八年级 · 组合几何学
如图, $\triangle A B C$ 中, $A D$ 是 $B C$ 边上的中线, $E, F$ 为直线 $A D$ 上的点, 连接 $B E, C F$, 且 $B E / / C F$.

(1) 求证: $\triangle B D E \cong \triangle C D F$;

(2) 若 $A E=13, A F=7$, 试求 $D E$ 的长.
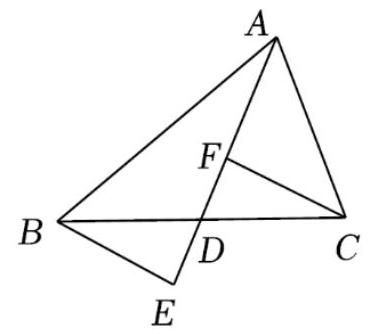
答案: (1) 证明: $\because A D$ 是 $B C$ 边上的中线,

$\therefore B D=C D$,

$\because B E / / C F$,

$\therefore \angle D B E=\angle D C F$,

在 $\triangle B D E$ 和 $\triangle C D F$ 中,

$\left\{\begin{array}{c}\angle D B E=\angle D C F \\ B D=C D, \\ \angle B D E=\angle C D F\end{array}\right.$,

$\therefore \triangle B D E \cong \triangle C D F(\mathrm{ASA}) ;$

(2) 解: $\because A E=13, A F=7$,

$\therefore E F=A E-A F=13-7=6$,

$\because \triangle B D E \cong \triangle C D F$

$\therefore D E=D F$,

$\because D E+D F=E F=6$,

$\therefore D E=3$.